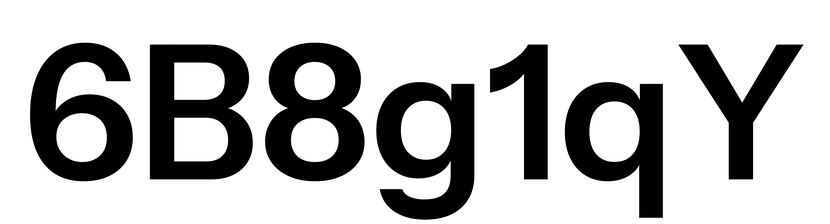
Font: InstrumentSans_SemiBold